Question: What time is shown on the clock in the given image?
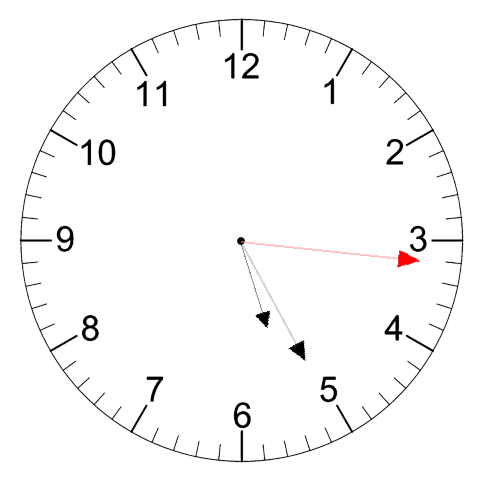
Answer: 05:25:16